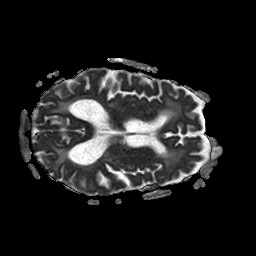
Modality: ADC
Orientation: axial
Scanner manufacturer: philips
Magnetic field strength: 1.5 T
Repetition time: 3.512 s
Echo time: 0.07039 s